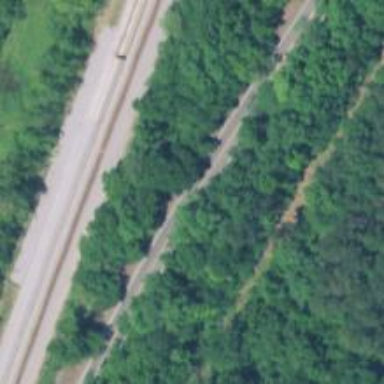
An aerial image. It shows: Culvert tunnel.